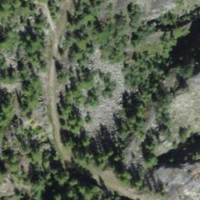
EUNIS habitat code: 31
Species observed at this site:
Pyrrhocorax graculus